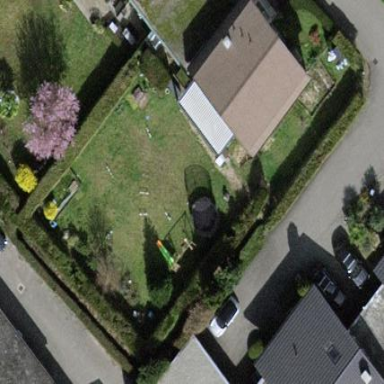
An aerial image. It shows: Garden enclosed by fence.